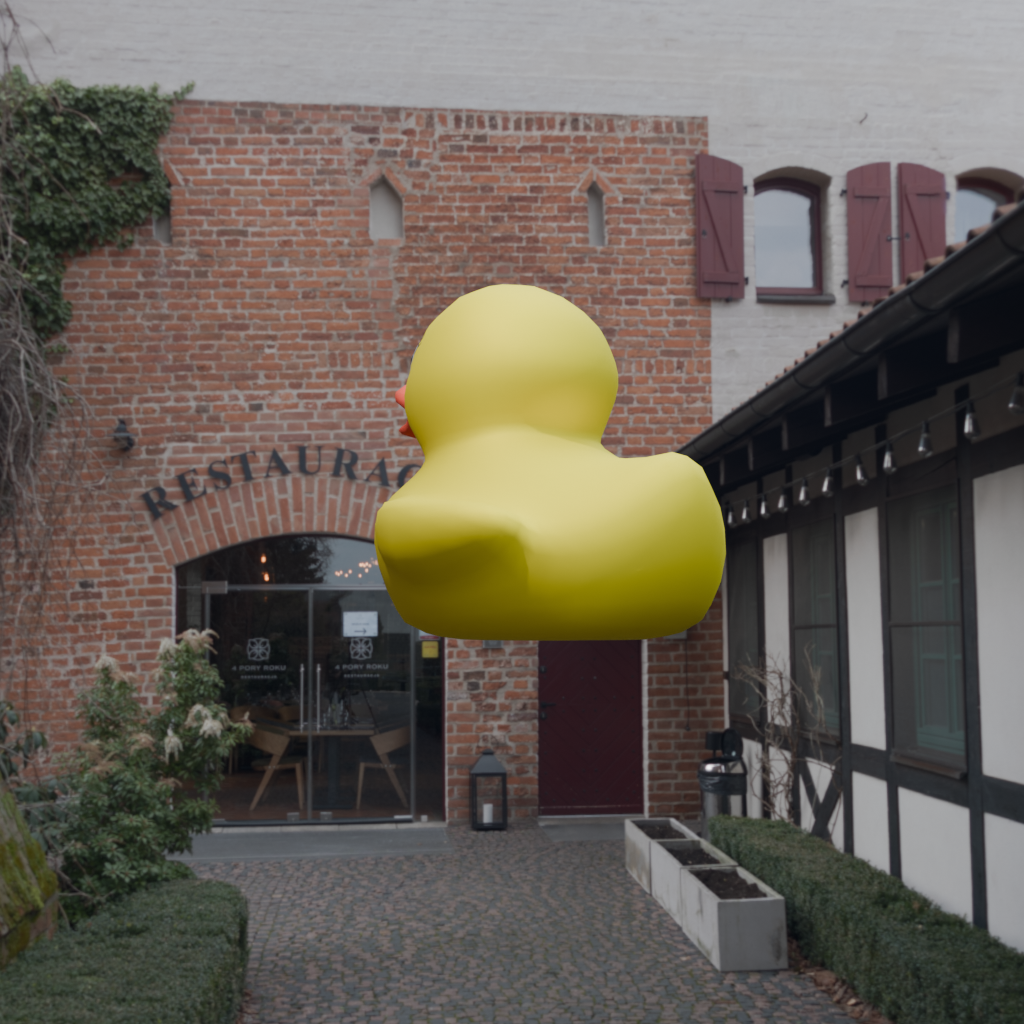
an image of a yellow rubber duck seen from <back_left> ourtyard with historic red brick buildings.